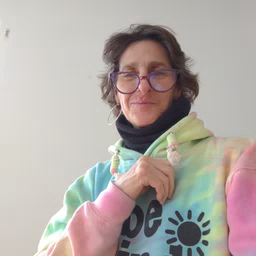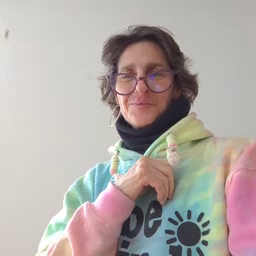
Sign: water